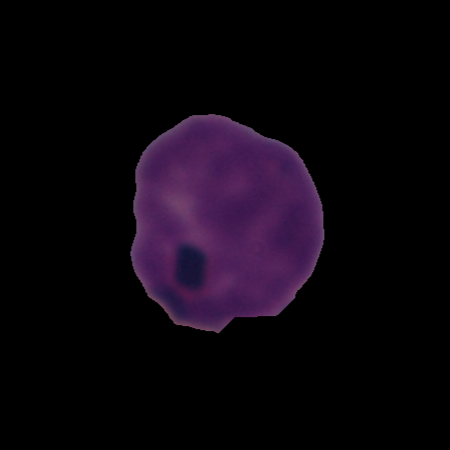
Label: healthy